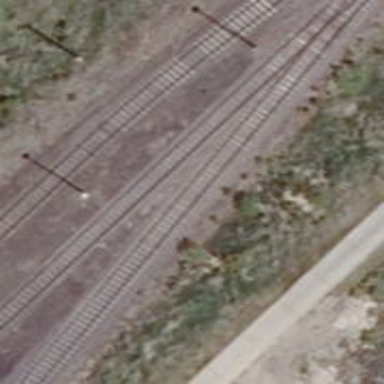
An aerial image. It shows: Railway switch.